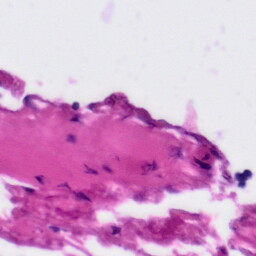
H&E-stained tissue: Tonsil